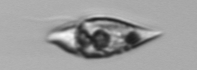
Label: Amphidinium